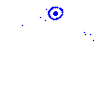
Particle: pion